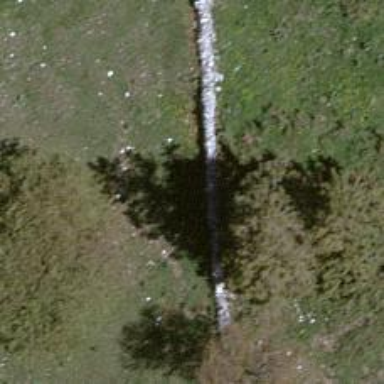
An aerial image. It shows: Wall is shown in the image.